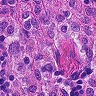
Metastatic tissue present: no